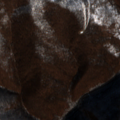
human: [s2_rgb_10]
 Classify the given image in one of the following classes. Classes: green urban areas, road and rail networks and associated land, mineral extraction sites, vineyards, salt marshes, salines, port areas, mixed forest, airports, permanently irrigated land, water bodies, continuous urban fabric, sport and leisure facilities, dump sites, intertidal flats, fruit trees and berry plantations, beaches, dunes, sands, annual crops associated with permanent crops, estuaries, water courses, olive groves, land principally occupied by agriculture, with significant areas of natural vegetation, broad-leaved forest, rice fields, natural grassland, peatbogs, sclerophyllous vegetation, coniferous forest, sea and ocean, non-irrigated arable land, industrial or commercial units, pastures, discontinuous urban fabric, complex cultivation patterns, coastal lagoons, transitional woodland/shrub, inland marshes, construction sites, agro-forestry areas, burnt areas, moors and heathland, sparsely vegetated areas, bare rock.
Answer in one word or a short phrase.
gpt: broad-leaved forest